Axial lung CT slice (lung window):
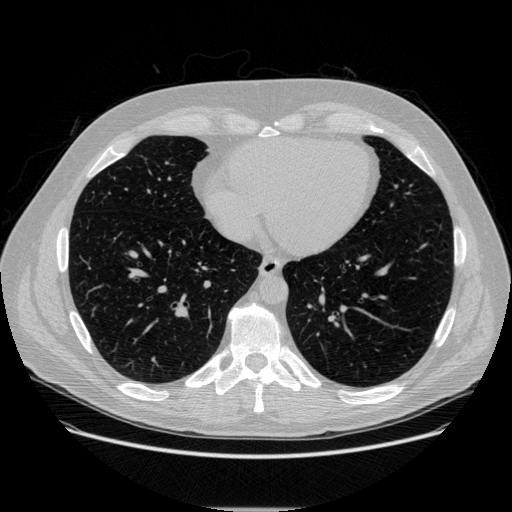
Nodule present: no